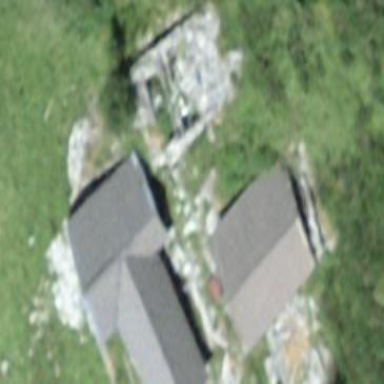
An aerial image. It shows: Ruins of building.